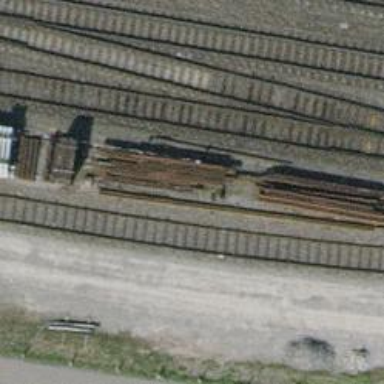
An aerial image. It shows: Railway siding with rails.